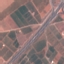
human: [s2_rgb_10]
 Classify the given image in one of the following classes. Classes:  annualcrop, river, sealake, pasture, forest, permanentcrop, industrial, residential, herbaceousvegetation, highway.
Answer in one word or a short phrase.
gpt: Highway